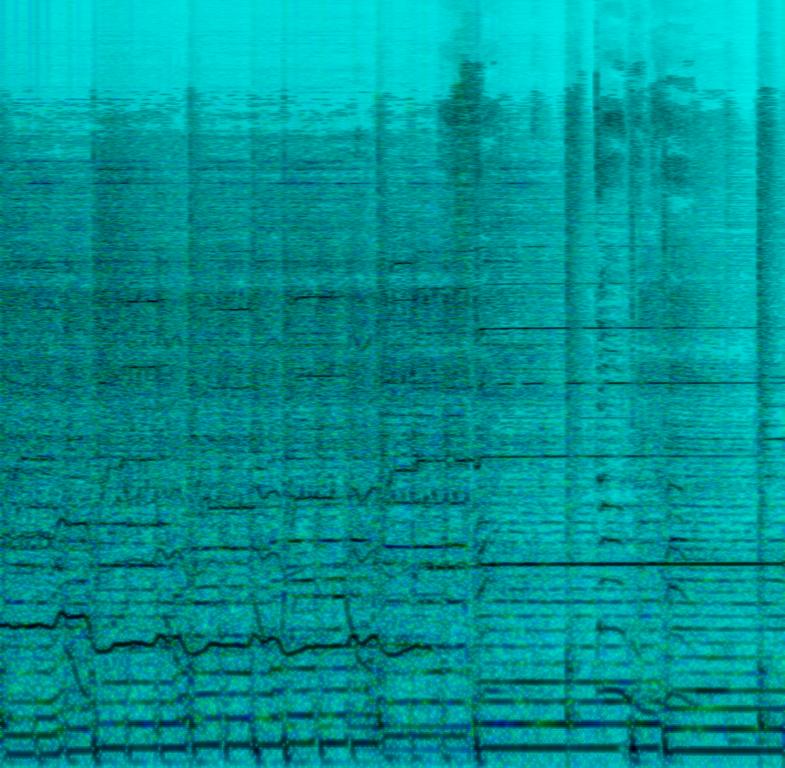
This rock song features a female voice singing at a comfortable pitch. The song starts off with the voice singing vocables. This is accompanied by the overdriven guitar playing one chord three times followed by a second chord three times which is higher in pitch than the first chord. The percussion plays a role at that time. The voice continues to sing a phrase. One guitar harmonic note keeps ringing during this part. The overdriven guitar plays a descending chord pattern. The bass plays the root notes of the guitar. The percussion plays a simple beat in common time. This song can be played in a detective movie.